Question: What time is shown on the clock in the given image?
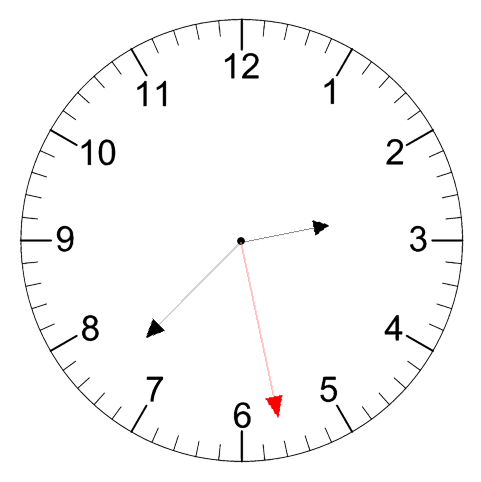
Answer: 02:37:28